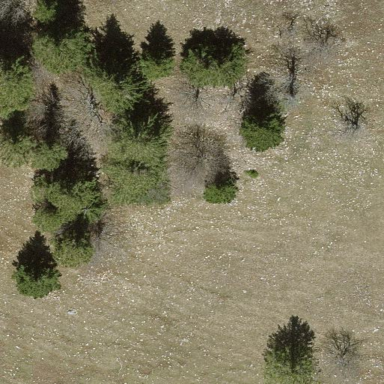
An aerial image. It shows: Beautiful woodland area.